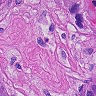
Metastatic tissue present: yes